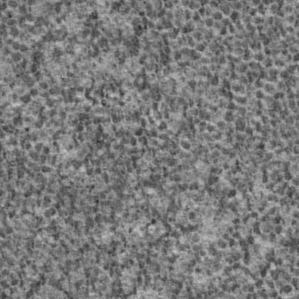
Label: frost